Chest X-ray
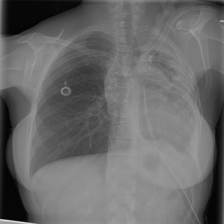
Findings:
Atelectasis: negative
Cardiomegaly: negative
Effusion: negative
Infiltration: negative
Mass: negative
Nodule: negative
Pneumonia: negative
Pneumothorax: negative
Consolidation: negative
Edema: negative
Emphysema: negative
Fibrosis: negative
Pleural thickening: negative
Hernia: negative